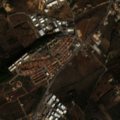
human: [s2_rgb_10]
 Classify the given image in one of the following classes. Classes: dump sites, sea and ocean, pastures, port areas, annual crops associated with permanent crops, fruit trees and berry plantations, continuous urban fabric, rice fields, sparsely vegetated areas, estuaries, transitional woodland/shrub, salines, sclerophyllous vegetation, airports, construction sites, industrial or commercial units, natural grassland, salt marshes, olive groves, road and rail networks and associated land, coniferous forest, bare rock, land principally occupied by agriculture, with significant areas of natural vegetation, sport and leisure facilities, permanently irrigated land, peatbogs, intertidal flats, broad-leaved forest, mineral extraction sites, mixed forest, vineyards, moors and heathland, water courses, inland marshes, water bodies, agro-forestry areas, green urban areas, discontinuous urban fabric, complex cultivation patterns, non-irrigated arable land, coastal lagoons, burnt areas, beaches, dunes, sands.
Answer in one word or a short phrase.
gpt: discontinuous urban fabric, industrial or commercial units, vineyards, annual crops associated with permanent crops, complex cultivation patterns, land principally occupied by agriculture, with significant areas of natural vegetation